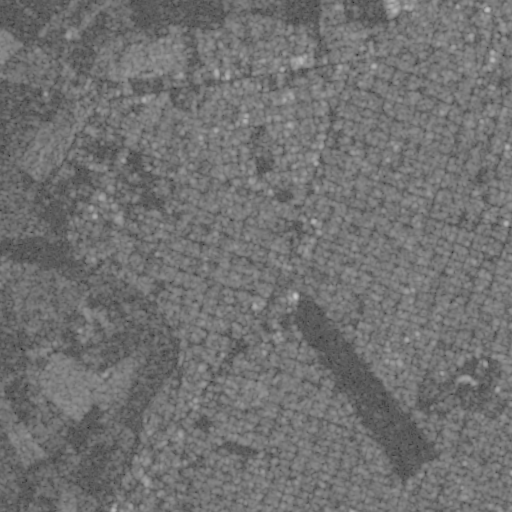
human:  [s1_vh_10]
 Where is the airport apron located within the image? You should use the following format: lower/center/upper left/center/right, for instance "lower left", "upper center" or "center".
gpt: The airport apron is located in the lower right of the image.
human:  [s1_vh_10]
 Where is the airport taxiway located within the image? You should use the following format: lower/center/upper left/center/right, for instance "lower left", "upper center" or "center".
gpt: The airport taxiway is located in the lower right of the image.
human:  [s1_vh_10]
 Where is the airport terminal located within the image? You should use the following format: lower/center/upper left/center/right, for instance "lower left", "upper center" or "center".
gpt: The airport terminal is located in the lower center of the image.
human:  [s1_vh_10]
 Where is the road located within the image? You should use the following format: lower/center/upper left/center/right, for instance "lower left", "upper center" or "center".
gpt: The road is located in the upper of the image.
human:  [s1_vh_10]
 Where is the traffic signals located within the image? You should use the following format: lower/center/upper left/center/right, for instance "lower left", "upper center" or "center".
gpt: The traffic signals is located in the upper right of the image.
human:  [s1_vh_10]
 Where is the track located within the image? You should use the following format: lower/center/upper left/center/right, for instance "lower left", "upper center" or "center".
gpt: There is no track in the image.

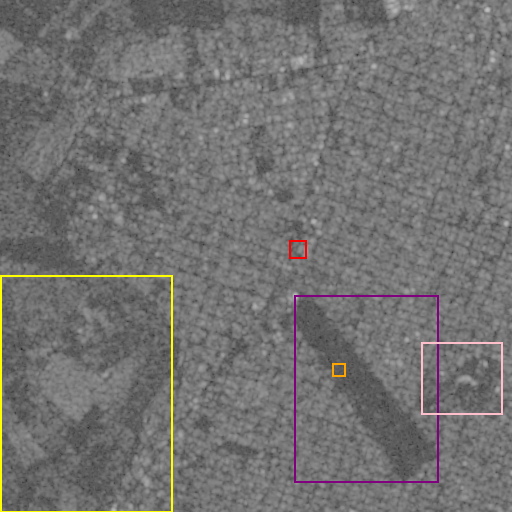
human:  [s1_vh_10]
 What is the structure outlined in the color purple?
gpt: The structure outlined in purple is an airport.
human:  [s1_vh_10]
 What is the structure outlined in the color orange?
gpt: The structure outlined in orange is an airport apron.
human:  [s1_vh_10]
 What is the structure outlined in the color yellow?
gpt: The structure outlined in yellow is a crop field.
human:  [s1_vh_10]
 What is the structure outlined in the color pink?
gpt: The structure outlined in pink is a park.
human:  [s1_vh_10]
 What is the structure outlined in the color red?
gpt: The structure outlined in red is a parking lot.
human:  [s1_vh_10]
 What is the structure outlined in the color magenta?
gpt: There is no magenta outline.